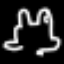
Label: frog